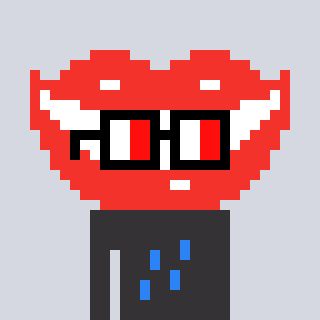
a pixel art character with square glasses with black frames and red eyes, a smile-shaped head and a grayscale-colored body on a cool background